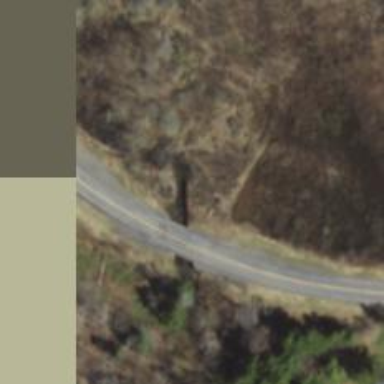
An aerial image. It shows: Tertiary road with asphalt surface that goes over bridge.